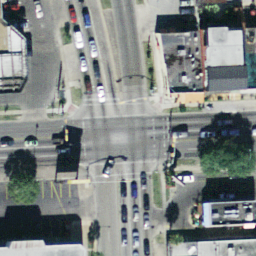
Label: intersection